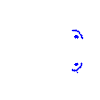
Particle: proton